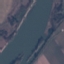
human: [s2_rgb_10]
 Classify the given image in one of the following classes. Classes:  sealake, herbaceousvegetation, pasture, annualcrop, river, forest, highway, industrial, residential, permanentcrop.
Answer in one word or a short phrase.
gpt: River